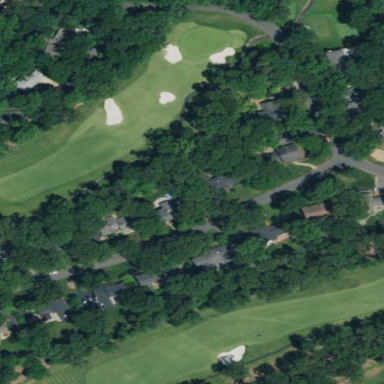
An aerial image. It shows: Grassy area designated as golf fairway.